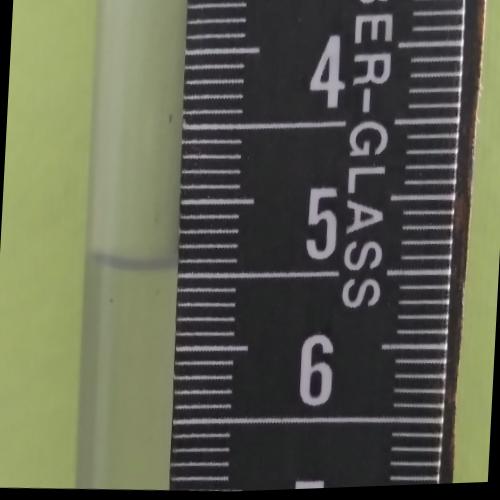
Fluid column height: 5.4 cm